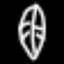
Label: leaf